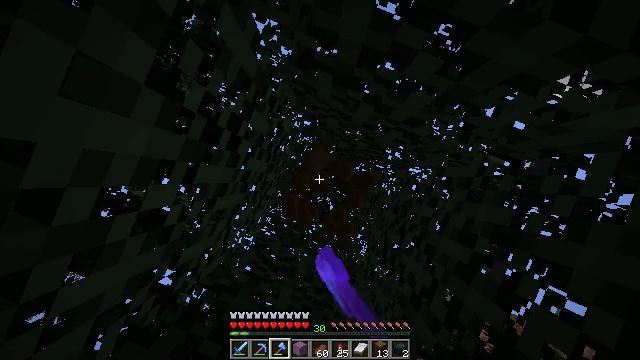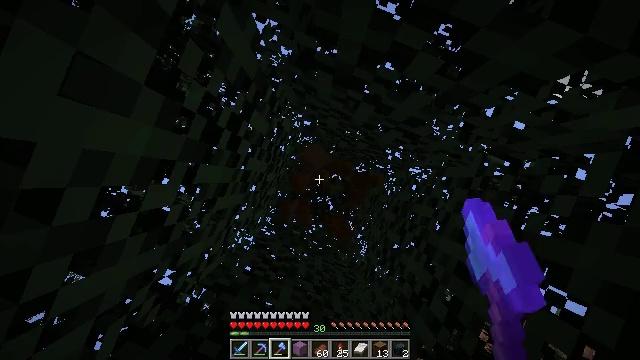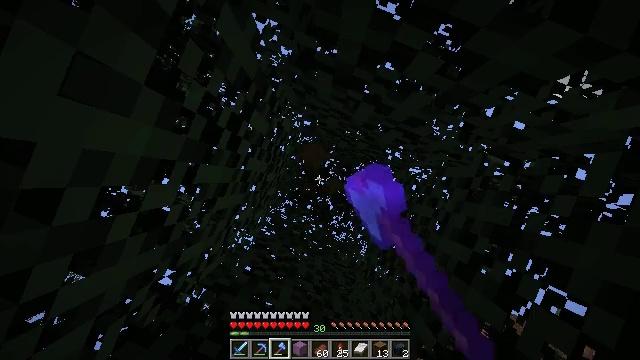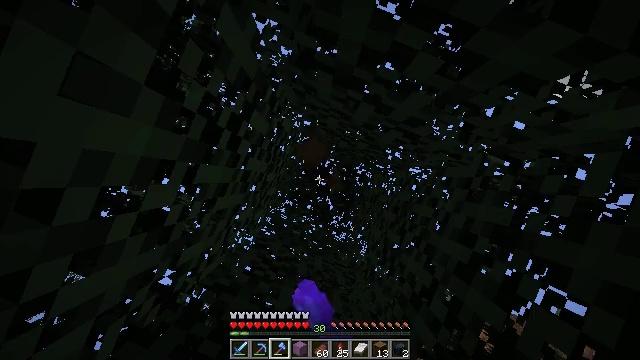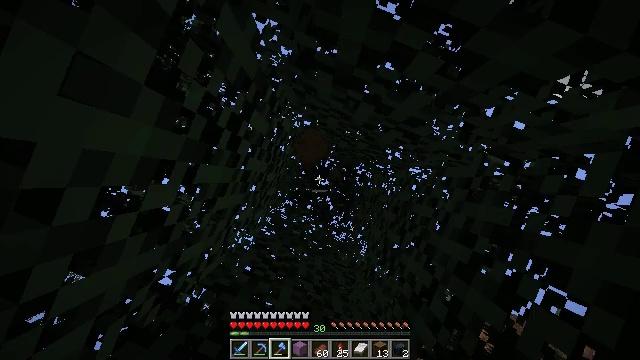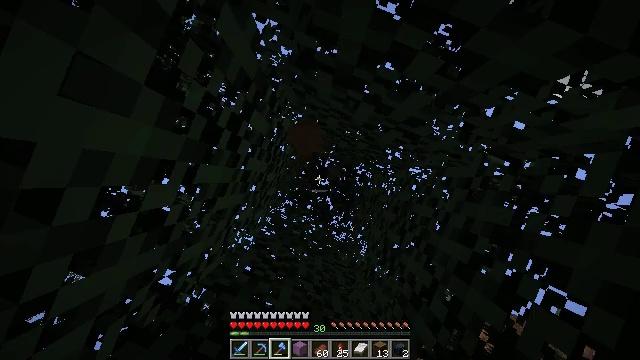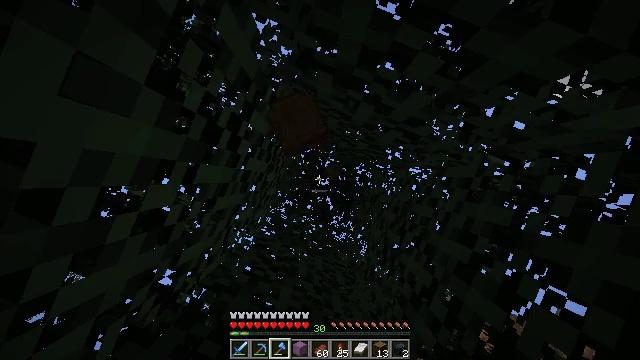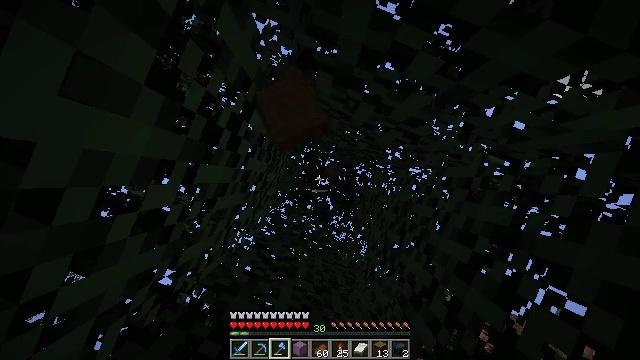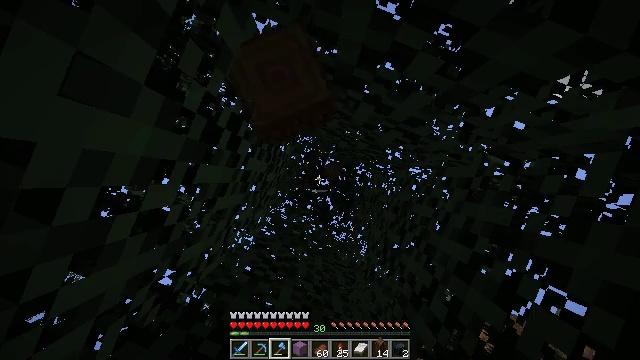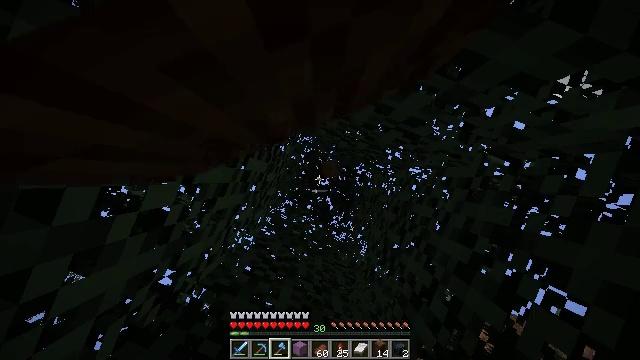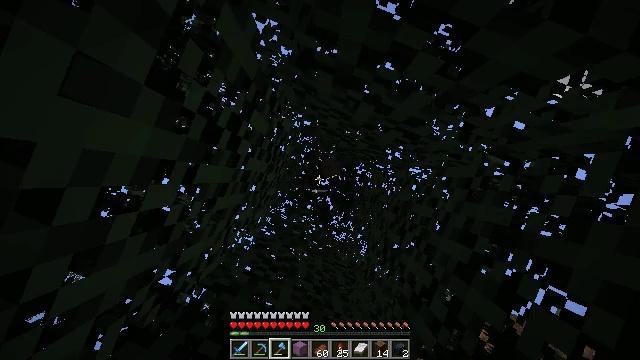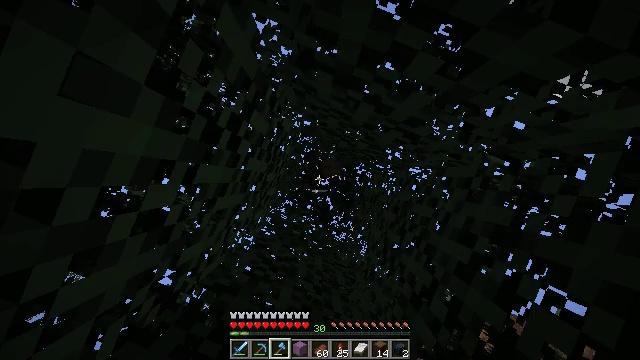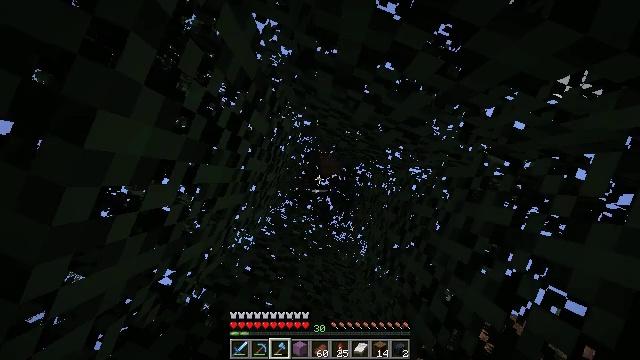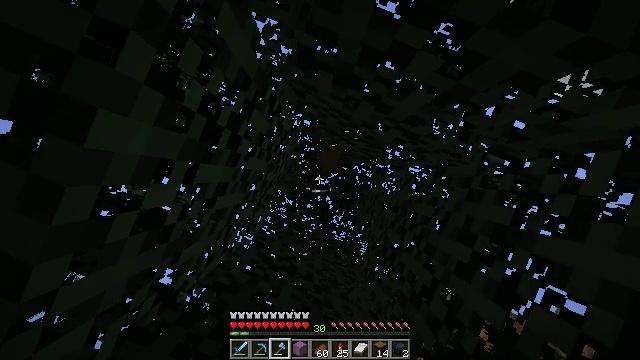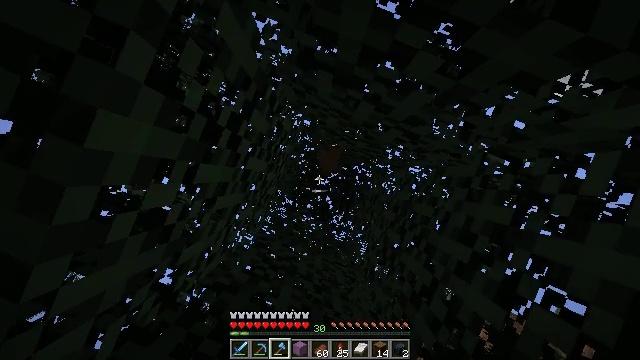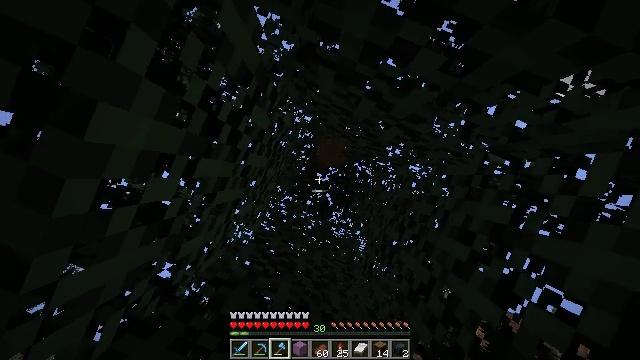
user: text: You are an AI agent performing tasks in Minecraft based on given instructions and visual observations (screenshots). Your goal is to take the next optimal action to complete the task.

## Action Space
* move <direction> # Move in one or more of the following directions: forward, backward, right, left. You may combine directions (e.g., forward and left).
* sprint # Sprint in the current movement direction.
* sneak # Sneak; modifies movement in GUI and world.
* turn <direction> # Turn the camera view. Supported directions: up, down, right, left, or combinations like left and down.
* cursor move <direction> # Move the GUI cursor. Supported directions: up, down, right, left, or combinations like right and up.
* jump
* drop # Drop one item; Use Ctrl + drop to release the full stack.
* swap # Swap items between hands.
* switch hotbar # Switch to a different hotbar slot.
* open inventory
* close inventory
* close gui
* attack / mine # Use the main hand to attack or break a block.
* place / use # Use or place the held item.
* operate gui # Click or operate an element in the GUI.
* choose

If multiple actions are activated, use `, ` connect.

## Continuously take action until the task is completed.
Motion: motion action
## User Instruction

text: Gather fern from the ground.
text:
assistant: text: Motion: attack / mine
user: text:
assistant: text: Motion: attack / mine
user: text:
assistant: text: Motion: attack / mine
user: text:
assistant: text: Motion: no_op
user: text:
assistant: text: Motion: no_op
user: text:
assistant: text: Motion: no_op
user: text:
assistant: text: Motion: no_op
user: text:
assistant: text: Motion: no_op
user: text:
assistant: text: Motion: no_op
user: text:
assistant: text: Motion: no_op
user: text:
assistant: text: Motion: no_op
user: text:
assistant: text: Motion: no_op
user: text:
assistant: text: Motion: no_op
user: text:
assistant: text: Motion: no_op
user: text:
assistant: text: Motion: no_op
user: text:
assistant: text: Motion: turn right and down
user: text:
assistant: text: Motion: turn right and down
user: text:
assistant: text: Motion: turn right and down
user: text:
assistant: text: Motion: no_op
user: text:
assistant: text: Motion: turn right and down
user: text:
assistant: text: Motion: turn right and down
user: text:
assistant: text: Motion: turn right and down
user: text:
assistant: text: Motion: turn right and down
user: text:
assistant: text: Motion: turn right and down
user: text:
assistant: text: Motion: turn right and down
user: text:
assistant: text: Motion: turn right and down
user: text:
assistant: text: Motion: no_op
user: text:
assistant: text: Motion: turn up
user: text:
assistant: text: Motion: move forward, turn left and up
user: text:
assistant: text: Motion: move forward, turn left and up